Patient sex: F
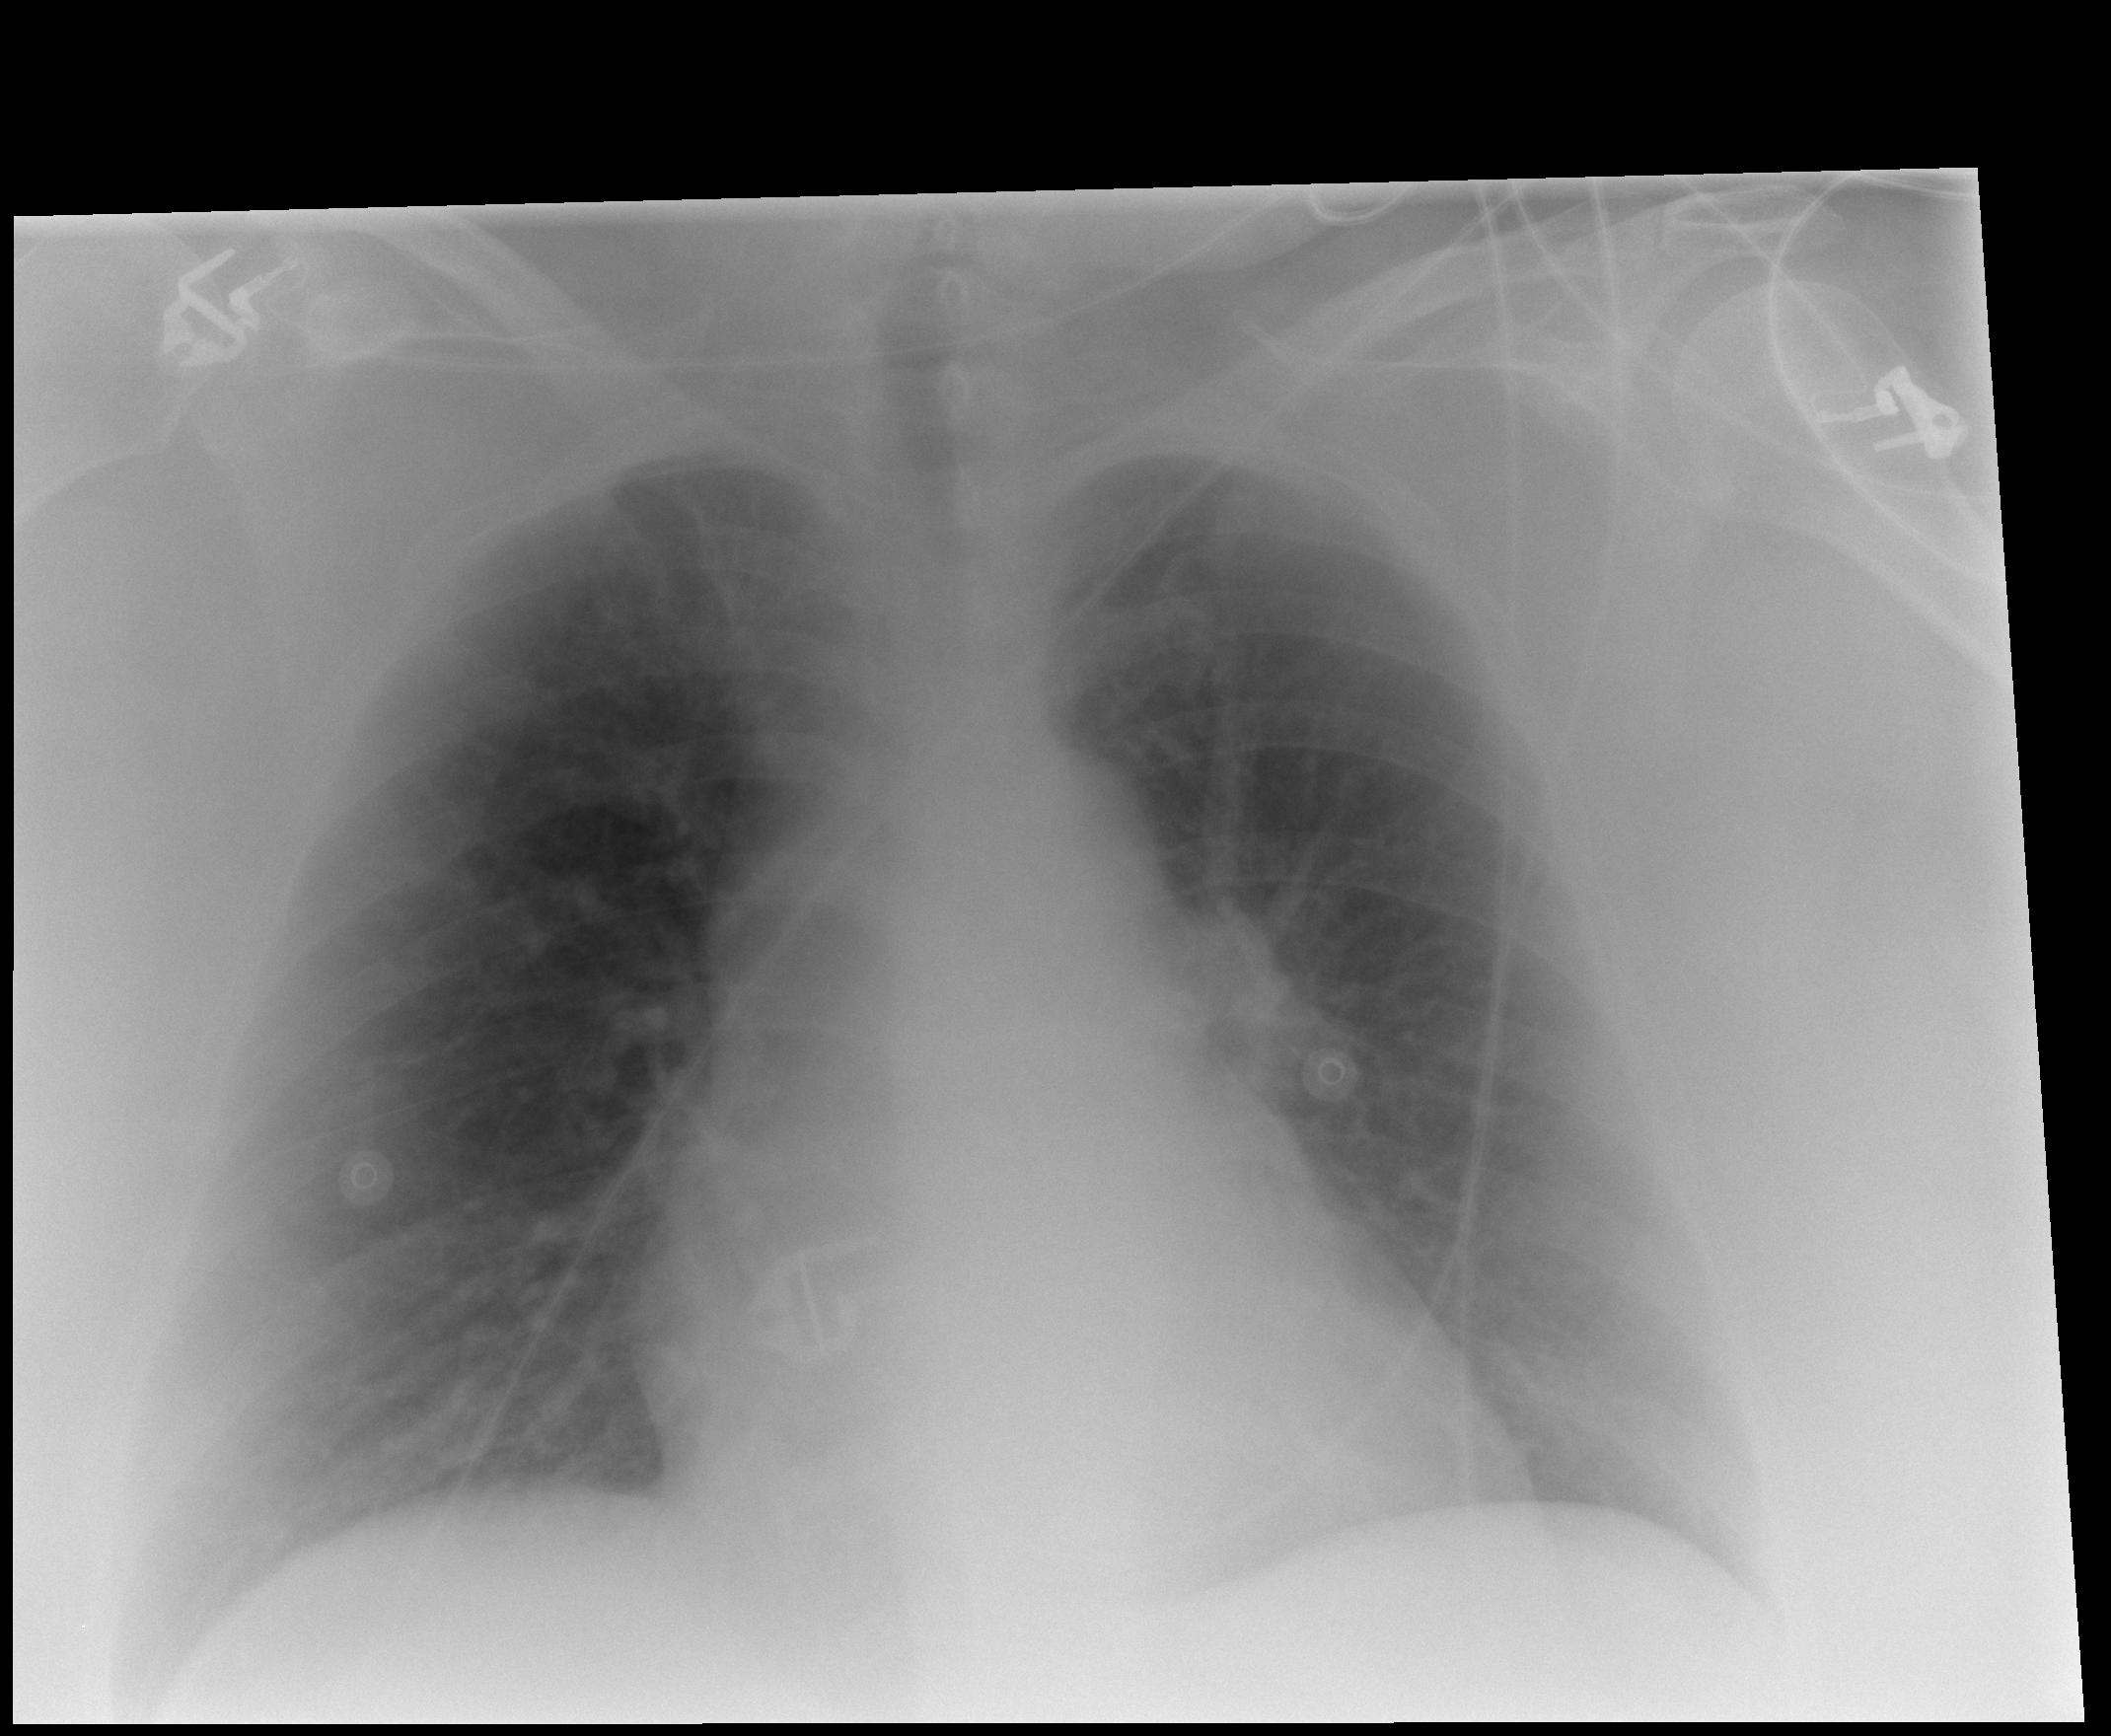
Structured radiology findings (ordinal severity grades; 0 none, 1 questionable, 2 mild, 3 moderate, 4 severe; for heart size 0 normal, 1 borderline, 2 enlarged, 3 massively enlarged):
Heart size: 2
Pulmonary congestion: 2
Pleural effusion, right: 0
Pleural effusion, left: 0
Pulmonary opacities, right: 1
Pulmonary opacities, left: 1
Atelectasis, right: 2
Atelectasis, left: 2